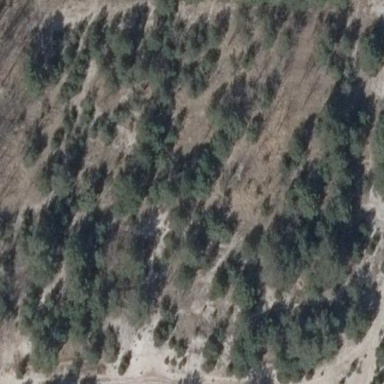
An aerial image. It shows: Patch of scrub vegetation.